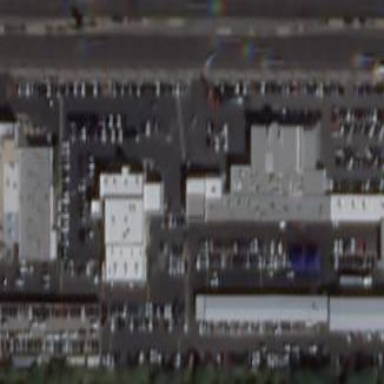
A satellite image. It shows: Car shop.